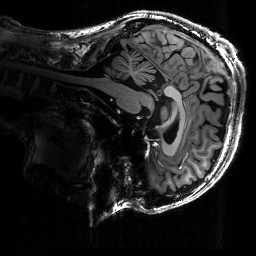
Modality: T1w
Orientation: sagittal
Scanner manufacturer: siemens
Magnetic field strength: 6.98 T
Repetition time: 2.3 s
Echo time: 0.00244 s